Question: Can a diagonal table columns/cells be implemented in HTML/CSS/Javascript?
I've been googling for several hours and the only resource I can find is splitting cells diagonally and not rotate part of a table/column.
Screenshot:

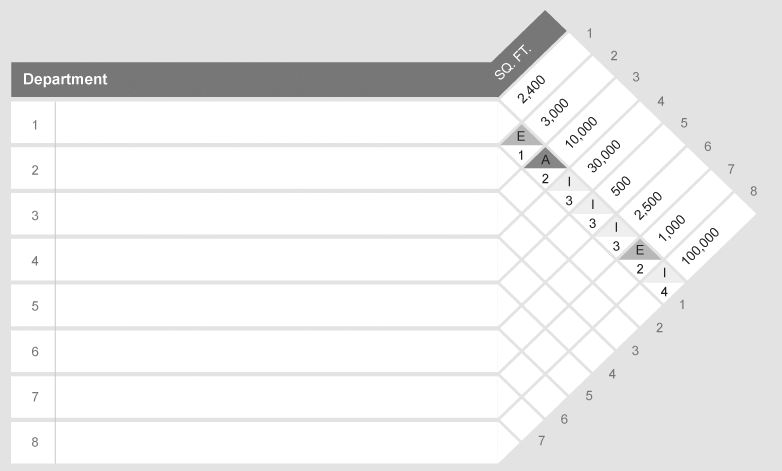
Answer: Like <URL>, you want to use 'Div' or better 'Ul' tag instead.
As for the turn, use CSS3 to rotate your finished table:
'''
transform:rotate(-45deg);
-ms-transform:rotate(-45deg); /* IE 9 */
-moz-transform:rotate(-45deg); /* Firefox */
-webkit-transform:rotate(-45deg); /* Safari and Chrome */
-o-transform:rotate(-45deg); /* Opera */
'''
So basically your table is made out of two tables, one is normal, other is using CSS3 to rotate.